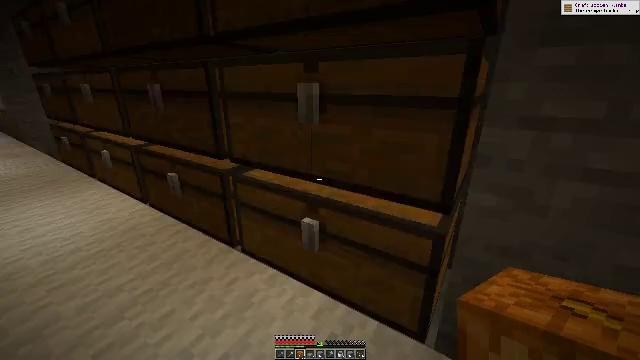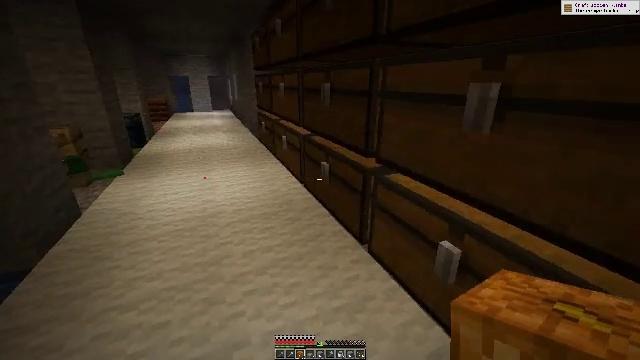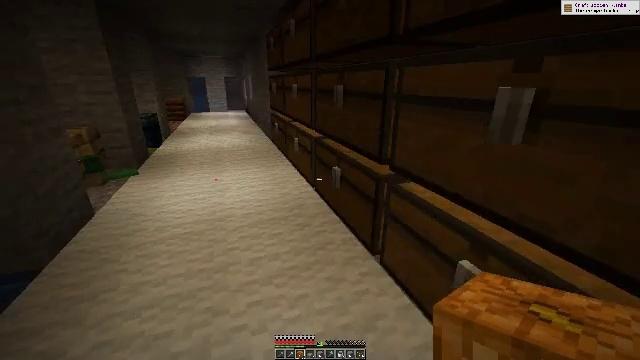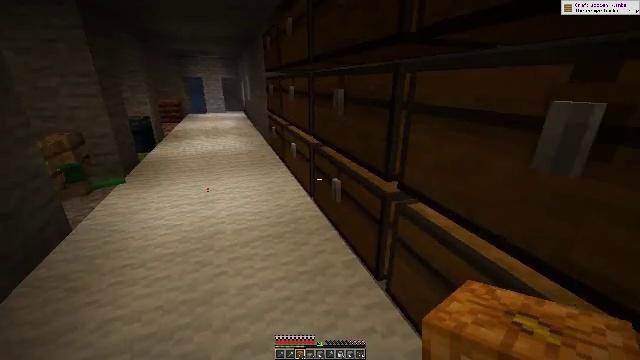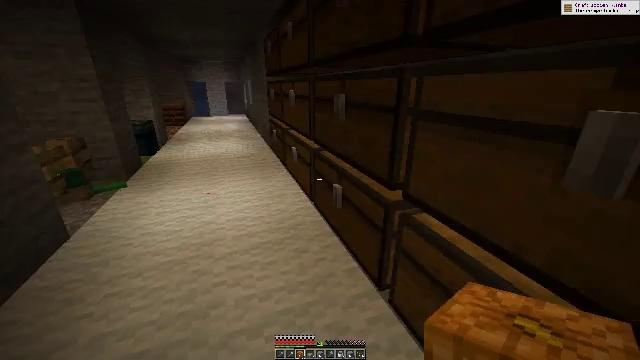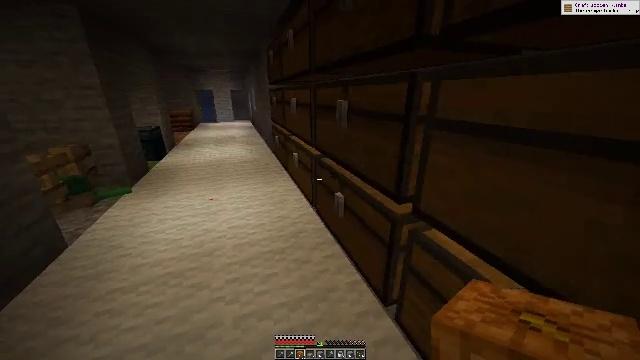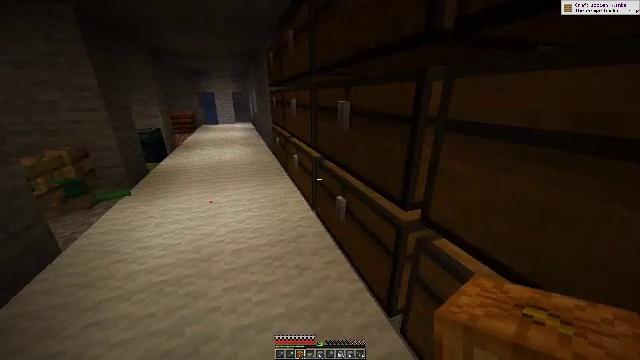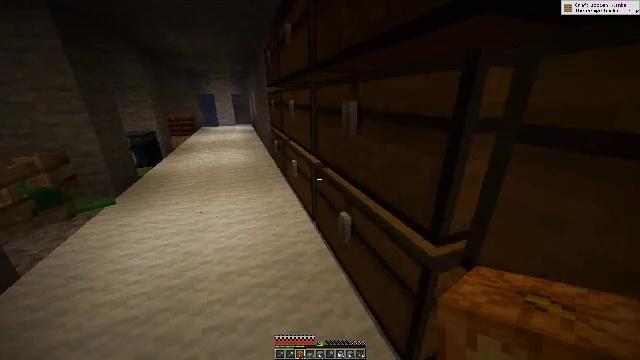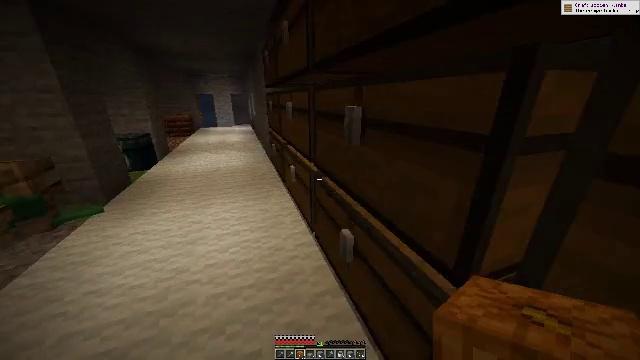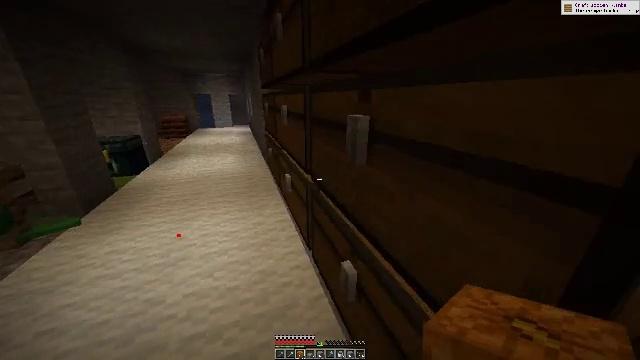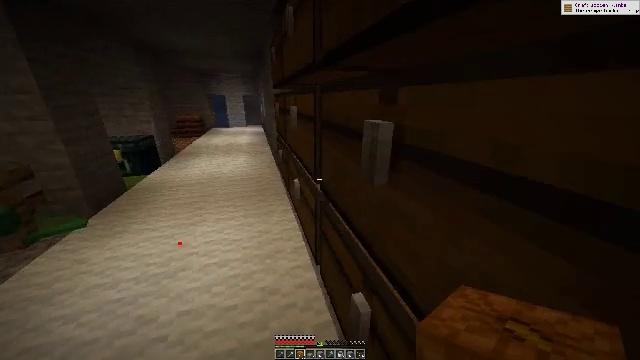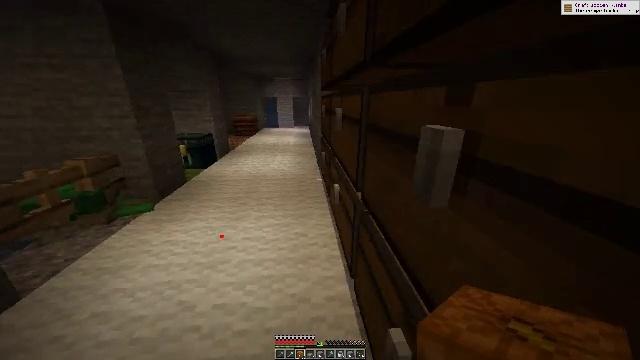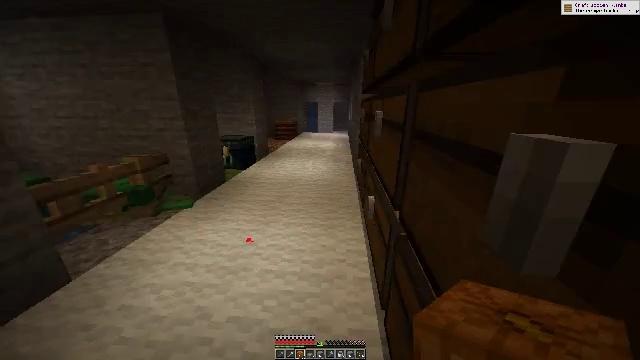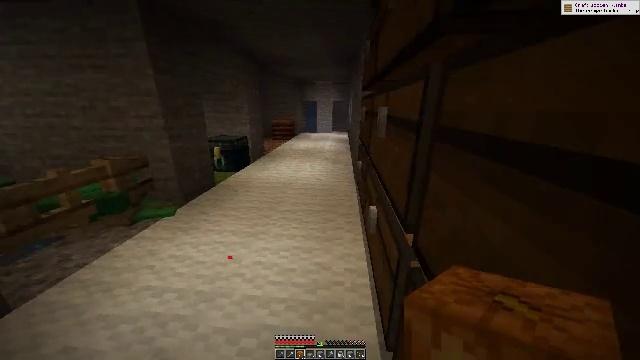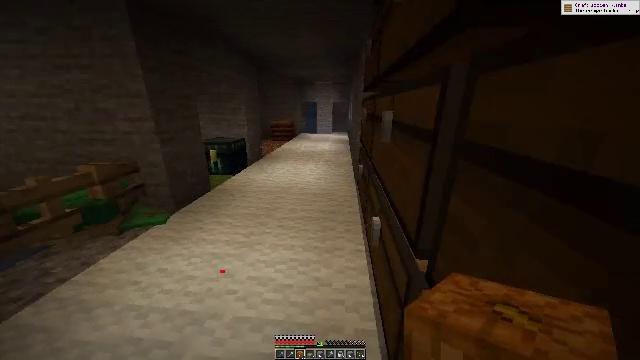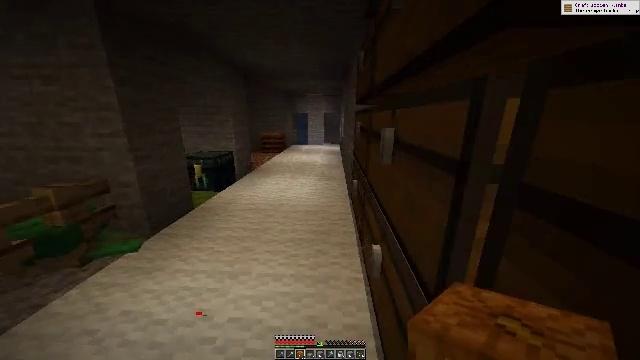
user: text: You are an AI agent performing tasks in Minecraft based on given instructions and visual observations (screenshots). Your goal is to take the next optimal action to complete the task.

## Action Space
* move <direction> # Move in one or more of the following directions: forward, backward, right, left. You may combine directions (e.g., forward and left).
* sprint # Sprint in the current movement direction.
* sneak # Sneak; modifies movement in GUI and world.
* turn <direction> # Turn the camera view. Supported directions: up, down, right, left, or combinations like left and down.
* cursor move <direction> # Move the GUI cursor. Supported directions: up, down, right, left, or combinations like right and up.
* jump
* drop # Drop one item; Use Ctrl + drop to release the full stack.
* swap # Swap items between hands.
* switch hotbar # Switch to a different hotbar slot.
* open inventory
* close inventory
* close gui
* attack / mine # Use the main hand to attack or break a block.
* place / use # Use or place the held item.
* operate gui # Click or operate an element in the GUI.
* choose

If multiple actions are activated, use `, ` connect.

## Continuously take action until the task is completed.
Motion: motion action
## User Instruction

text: Collect the composter for reuse.
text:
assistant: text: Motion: move forward, turn left
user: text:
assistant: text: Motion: move forward, turn left
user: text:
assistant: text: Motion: move forward, sprint
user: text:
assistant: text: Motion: move forward, sprint
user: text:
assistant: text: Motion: move forward, sprint
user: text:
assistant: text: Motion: move forward
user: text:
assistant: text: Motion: move forward
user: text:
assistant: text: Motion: move forward
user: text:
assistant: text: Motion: move forward
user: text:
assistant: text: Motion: move forward, turn left
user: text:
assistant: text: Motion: move forward, turn left
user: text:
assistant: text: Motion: move forward, turn left and up
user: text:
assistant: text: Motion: move forward
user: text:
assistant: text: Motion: move forward
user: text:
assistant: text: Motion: move forward, turn right and up
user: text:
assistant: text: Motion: move forward and move left, turn right and up
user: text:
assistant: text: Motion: move forward and move left, turn right and up
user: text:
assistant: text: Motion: move forward and move left, turn right and up
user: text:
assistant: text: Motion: move forward and move left, turn right and up
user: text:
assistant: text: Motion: move forward and move left, turn right
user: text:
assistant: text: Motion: move forward and move left, turn right
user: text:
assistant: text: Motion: move forward and move left, turn right and down
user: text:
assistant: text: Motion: move left, turn right and down
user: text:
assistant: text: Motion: turn right and down
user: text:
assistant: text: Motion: turn right and down
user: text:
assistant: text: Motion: use / place
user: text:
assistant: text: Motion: use / place
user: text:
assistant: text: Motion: use / place
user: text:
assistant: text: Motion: use / place
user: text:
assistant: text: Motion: no_op